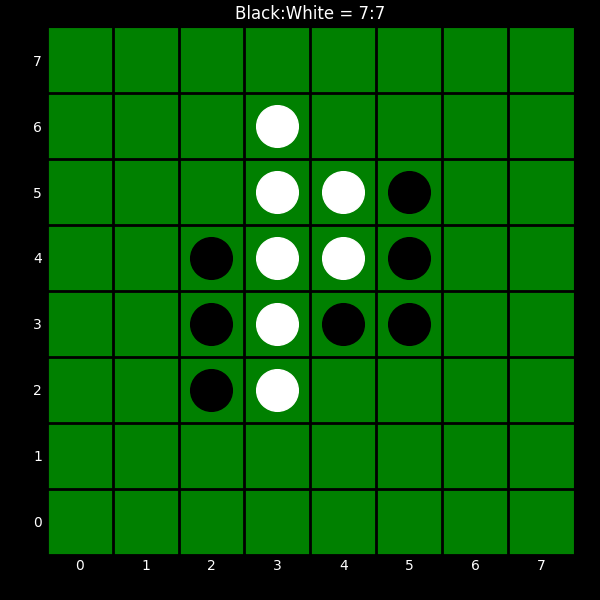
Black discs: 7
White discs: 7